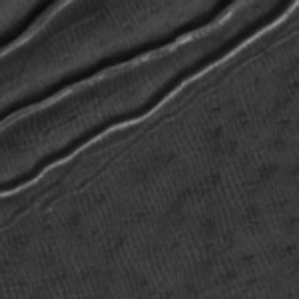
Label: frost